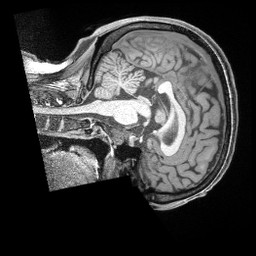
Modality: T1w
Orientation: sagittal
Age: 38
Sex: female
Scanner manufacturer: siemens
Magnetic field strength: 3 T
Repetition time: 2 s
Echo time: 0.00211 s